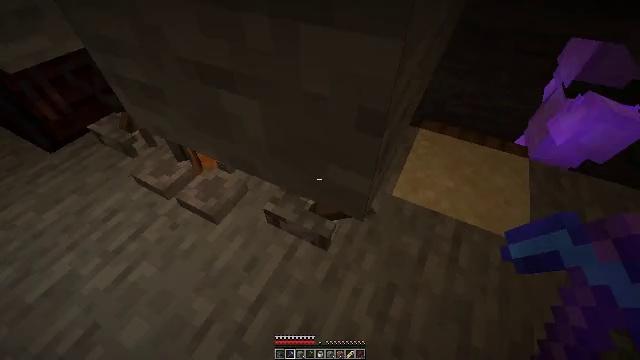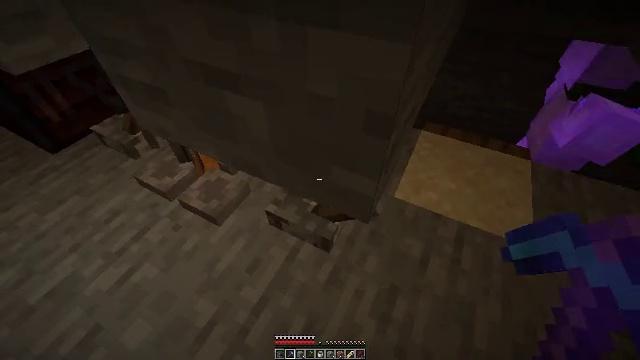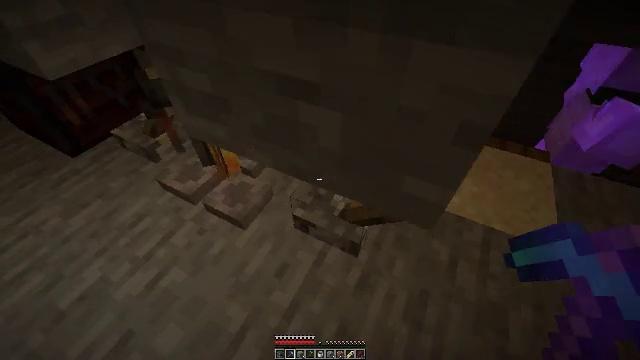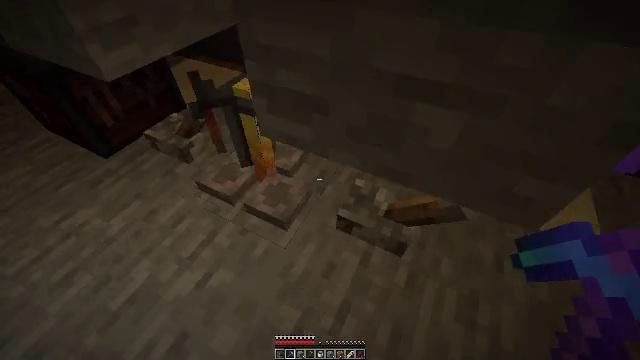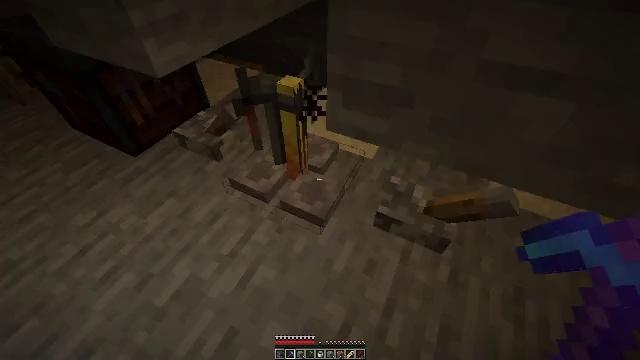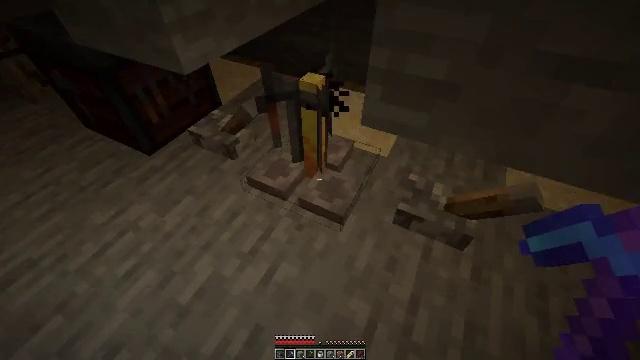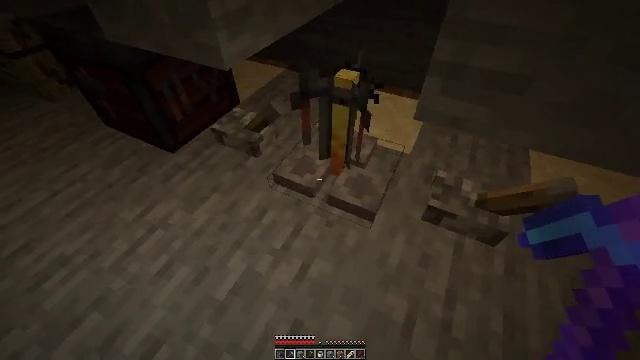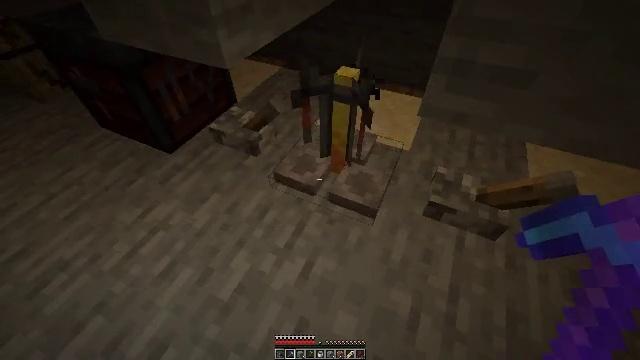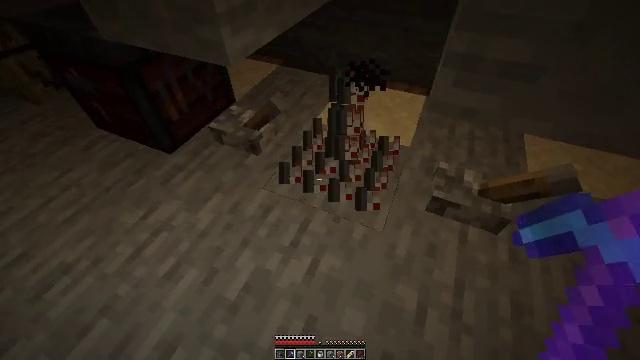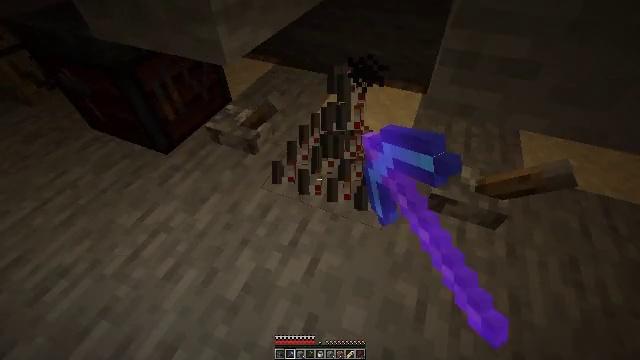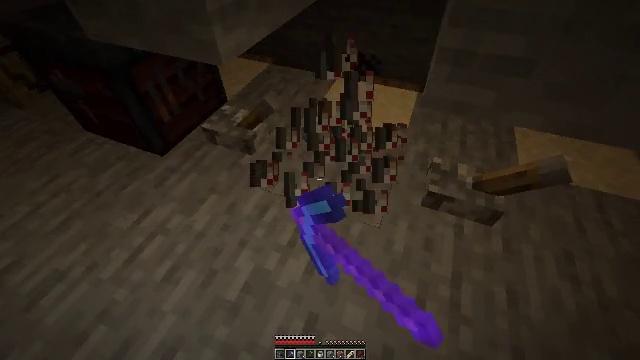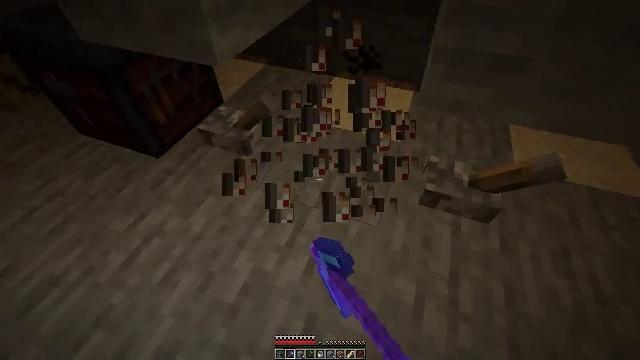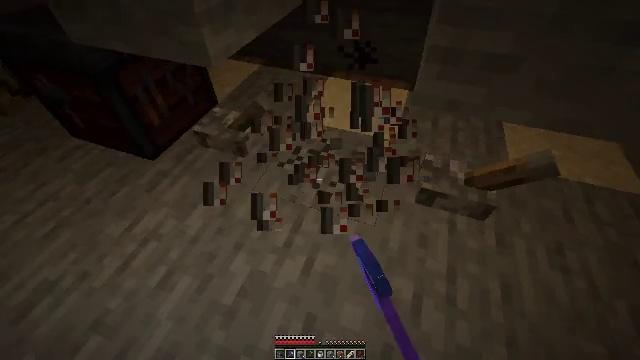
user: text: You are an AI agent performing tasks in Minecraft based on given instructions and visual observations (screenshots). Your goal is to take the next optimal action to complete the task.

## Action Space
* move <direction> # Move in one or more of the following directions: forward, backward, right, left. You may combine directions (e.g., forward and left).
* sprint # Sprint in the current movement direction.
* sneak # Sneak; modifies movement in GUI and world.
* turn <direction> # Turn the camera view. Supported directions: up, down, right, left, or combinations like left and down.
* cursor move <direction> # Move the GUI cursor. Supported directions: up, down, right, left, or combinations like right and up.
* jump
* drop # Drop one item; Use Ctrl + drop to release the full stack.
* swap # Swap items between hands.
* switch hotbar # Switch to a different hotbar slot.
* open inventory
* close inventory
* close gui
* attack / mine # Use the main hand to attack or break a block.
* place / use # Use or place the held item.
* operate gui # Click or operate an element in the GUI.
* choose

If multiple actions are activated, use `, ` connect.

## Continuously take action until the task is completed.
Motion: motion action
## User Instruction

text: Attack the brewing stand to gather it.
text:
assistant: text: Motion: move left
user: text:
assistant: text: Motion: move left
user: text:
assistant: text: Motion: move left
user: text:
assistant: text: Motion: move left
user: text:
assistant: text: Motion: move left
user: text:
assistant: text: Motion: no_op
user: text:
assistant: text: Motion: turn right
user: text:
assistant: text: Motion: turn right, attack / mine
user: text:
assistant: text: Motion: turn right, attack / mine
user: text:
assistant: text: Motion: turn right, attack / mine
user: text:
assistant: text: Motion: turn right, attack / mine
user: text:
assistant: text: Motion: turn right, attack / mine
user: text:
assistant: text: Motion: attack / mine